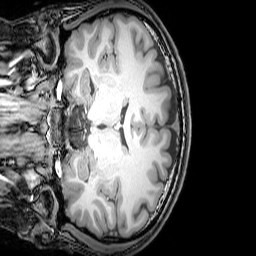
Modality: T1w
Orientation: coronal
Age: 24
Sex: male
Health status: healthy
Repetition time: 0.081 s
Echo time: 0.037 s